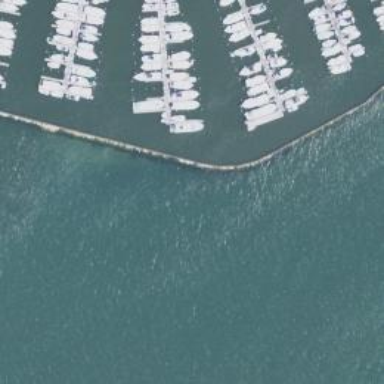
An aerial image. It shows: Dock located along the waterway.